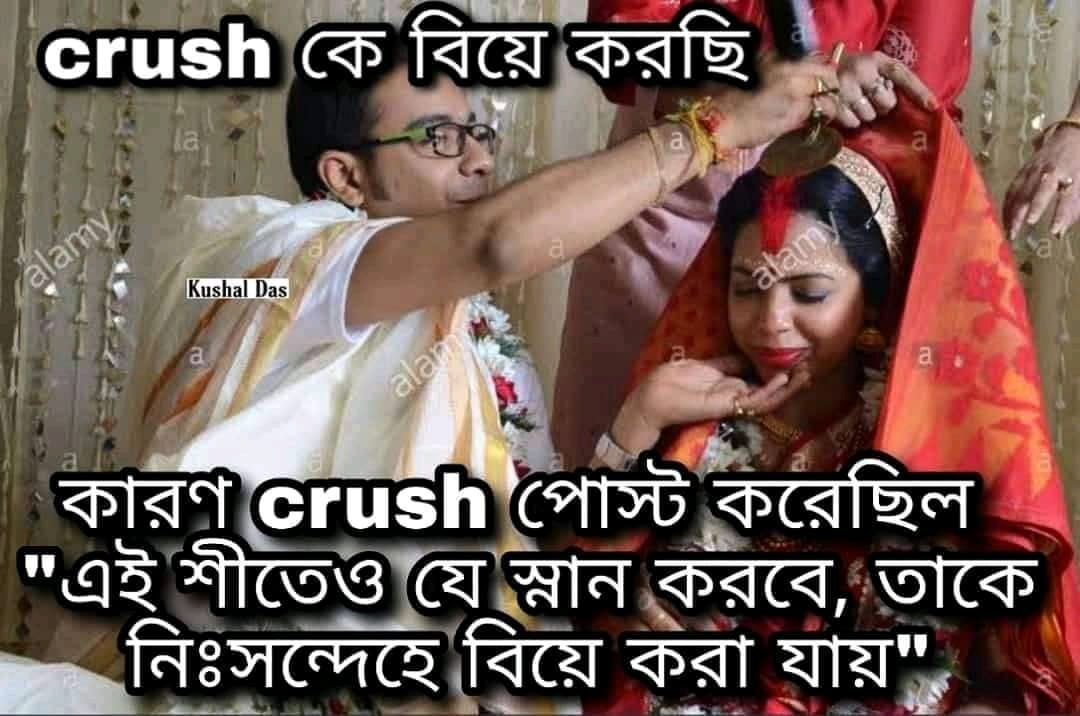
Caption: crush কে বিয়ে করছি   কারন crush পোস্ট করেছিল  এই শীতেও যে স্মান করবে , তাকে নিঃসন্দেহে বিয়ে করা যায়
Label: non-hate